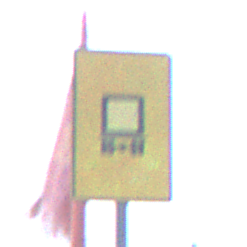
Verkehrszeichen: KennzeichnungspflichtigeFahrzeugeGefaehrlicheGueterOhnePfeilsymbol
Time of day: Dawn
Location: Outdoor (Urban)
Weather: Clear
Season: NotSpecified
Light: Natural